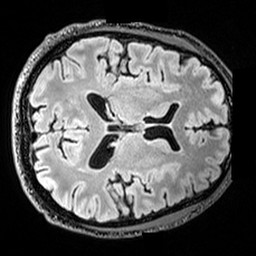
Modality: T2w
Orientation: axial
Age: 35
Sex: male
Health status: healthy
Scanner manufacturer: siemens
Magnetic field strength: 3 T
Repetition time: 5 s
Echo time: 0.397 s